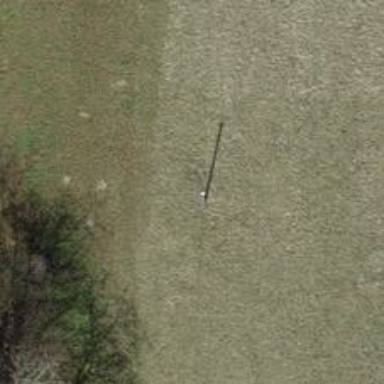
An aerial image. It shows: Power pole.